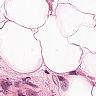
Metastatic tissue present: no